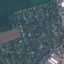
Land use / land cover: Residential